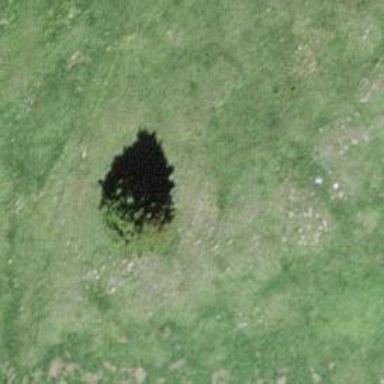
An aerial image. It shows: Needle-leaved tree in natural setting.